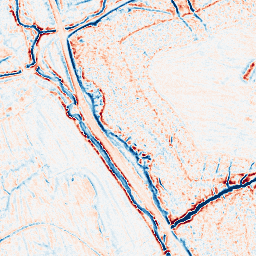
Category: edge_preserving
Decomposition family: bilateral
Decomposition parameters: d: 9
sigma_color: 75
sigma_space: 100
Upsampling method: cubic_catmull_rom
Upsampling parameters: scale: 8
Upsampling scale: 8